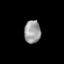
Tissue: lung
Cell type: Epithelial cells
Senescence score: 0.1679
Nuclear area (px): 370
Mean DAPI intensity: 154.911